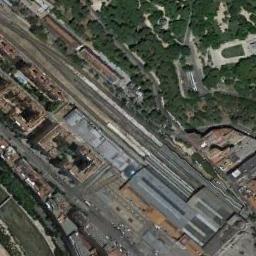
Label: railway_station